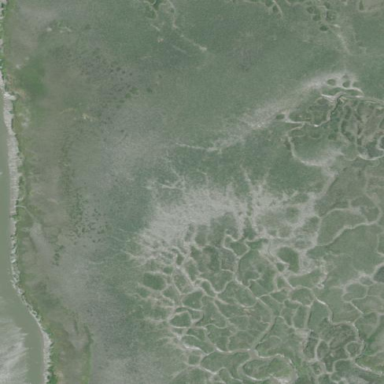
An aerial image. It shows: Tidal saltmarsh wetland area.